Question:
I need my AlertDialog like the above image but
I had checked this <URL> and i had created the following codes
'''
<?xml version="1.0" encoding="utf-8"?>
<LinearLayout android:padding="10dp" android:layout_height="fill_parent" android:layout_width="fill_parent" android:orientation="horizontal" android:id="@+id/layout_root" xmlns:android="http://schemas.android.com/apk/res/android">
<CheckedTextView xmlns:android="http://schemas.android.com/apk/res/android"
android:id="@+id/miastorow_text"
android:layout_width="fill_parent"
android:layout_height="?android:attr/listPreferredItemHeight"
android:textAppearance="?android:attr/textAppearanceLarge"
android:gravity="center_vertical"
android:checkMark="?android:attr/listChoiceIndicatorMultiple"
android:paddingLeft="6dip"
android:paddingRight="6dip"
android:textColor="#000"/>
</LinearLayout>
'''
'''
<?xml version="1.0" encoding="utf-8"?>
<LinearLayout xmlns:android="http://schemas.android.com/apk/res/android"
android:layout_width="fill_parent"
android:layout_height="fill_parent"
android:orientation="vertical" >
<Button
android:id="@+id/button1"
android:layout_width="wrap_content"
android:layout_height="wrap_content"
android:text="Button" />
</LinearLayout>
'''
'''
package com.imagetest;
import android.app.Activity;
import android.app.AlertDialog;
import android.content.Context;
import android.content.DialogInterface;
import android.content.Intent;
import android.content.DialogInterface.OnClickListener;
import android.graphics.drawable.Drawable;
import android.os.Bundle;
import android.util.Log;
import android.view.LayoutInflater;
import android.view.View;
import android.view.ViewGroup;
import android.widget.ArrayAdapter;
import android.widget.Button;
import android.widget.CheckedTextView;
import android.widget.ListAdapter;
public class ImageActivity extends Activity {
/** Called when the activity is first created. */
private static final String TAG = "HelloWorld";
Animal[] _animals;
Button btnStart;
public static int count =0;
@Override
public void onCreate(Bundle savedInstanceState) {
super.onCreate(savedInstanceState);
System.out.println("on create");
setContentView(R.layout.main);
loadAnimals();
btnStart = (Button)findViewById(R.id.button1);
final Button button = (Button) findViewById(R.id.button1);
button.setOnClickListener(new View.OnClickListener() {
public void onClick(View v) {
System.out.println("##########");
handlePush(v);
}
});
//btnStart.setOnClickListener((android.view.View.OnClickListener) btnStartListener);
System.out.println("on create after main");
System.out.println("on create before load animals");
}
private void loadAnimals() {
System.out.println("########## 1 ");
_animals = new Animal[3];
// define the display string, the image, and the value to use
// when the choice is selected
_animals[0] = new Animal( "dog", getImg( R.drawable.dog),"dog_sitting" );
_animals[1] = new Animal( "cat", getImg( R.drawable.cat),"cat_sitting" );
_animals[1] = new Animal( "bird", getImg( R.drawable.bird),"bird_sitting" );
}
private Drawable getImg( int res )
{
System.out.println("########## 3 ");
Drawable img = getResources().getDrawable( res );
img.setBounds( 0, 0, 48, 48 );
return img;
}
public void handlePush( View target ) {
System.out.println("########## button clicked handle push");
// define the list adapter with the choices
ListAdapter adapter = new AnimalAdapter( this, _animals );
final AlertDialog.Builder ad = new AlertDialog.Builder(this);
// define the alert dialog with the choices and the action to take
// when one of the choices is selected
ad.setSingleChoiceItems( adapter, -1, new OnClickListener() {
public void onClick(DialogInterface dialog, int which) {
// a choice has been made!
String selectedVal = _animals[which].getVal();
Log.d(TAG, "chosen " + selectedVal );
dialog.dismiss();
}
});
ad.show();
}
static class AnimalAdapter extends ArrayAdapter<Animal> {
private static final int RESOURCE = R.layout.animal_text;
private LayoutInflater inflater;
static class ViewHolder {
CheckedTextView nameTxVw;
}
//@SuppressWarnings("unchecked")
public AnimalAdapter(Context context, Animal[] objects)
{
super(context, RESOURCE, objects);
inflater = LayoutInflater.from(context);
}
@Override
public View getView(int position, View convertView, ViewGroup parent)
{
count=count+1;
System.out.println("################ "+count+" position "+position+" parent "+parent);
ViewHolder holder;
System.out.println("########## getview outside if 1 "+count);
if ( convertView == null ) {
System.out.println("########## getview if 1 "+count);
// inflate a new view and setup the view holder for future use
convertView = inflater.inflate( RESOURCE, null );
holder = new ViewHolder();
holder.nameTxVw =
(CheckedTextView) convertView.findViewById(R.id.miastorow_text);
convertView.setTag( holder );
} else {
System.out.println("########## getview else 1 "+count+" convert "+convertView.toString());
// view already defined, retrieve view holder
holder = (ViewHolder) convertView.getTag();
}
Animal cat = (Animal) getItem( position );
if ( cat == null ) {
System.out.println("########## getview if 2");
//Log.e( TAG, "Invalid category for position: "+position);
}
holder.nameTxVw.setText( cat.getName() );
holder.nameTxVw.setCompoundDrawables( cat.getImg(), null, null, null );
return convertView;
}
}
class Animal {
private String _name;
private Drawable _img;
private String _val;
public Animal( String name, Drawable img, String val ) {
System.out.println("########## 2");
_name = name;
_img = img;
_val = val;
}
public String getName() {
return _name;
}
public Drawable getImg() {
return _img;
}
public String getVal() {
return _val;
}
}
}
'''
I am getting a .. I dont know how to resolve it, as iam new to Android.. PLZ Help me as soon as possible.
And My logcat details are as follows
'''
07-26 12:14:12.436: DEBUG/AndroidRuntime(13275): Shutting down VM
07-26 12:14:12.436: WARN/dalvikvm(13275): threadid=1: thread exiting with uncaught exception (group=0x400205a0)
07-26 12:14:12.456: ERROR/AndroidRuntime(13275): FATAL EXCEPTION: main
07-26 12:14:12.456: ERROR/AndroidRuntime(13275): java.lang.NullPointerException
07-26 12:14:12.456: ERROR/AndroidRuntime(13275): at com.imagetest.ImageActivity$AnimalAdapter.getView(ImageActivity.java:130)
07-26 12:14:12.456: ERROR/AndroidRuntime(13275): at android.widget.AbsListView.obtainView(AbsListView.java:1409)
07-26 12:14:12.456: ERROR/AndroidRuntime(13275): at android.widget.ListView.measureHeightOfChildren(ListView.java:1264)
07-26 12:14:12.456: ERROR/AndroidRuntime(13275): at android.widget.ListView.onMeasure(ListView.java:1127)
07-26 12:14:12.456: ERROR/AndroidRuntime(13275): at android.view.View.measure(View.java:8526)
07-26 12:14:12.456: ERROR/AndroidRuntime(13275): at android.view.ViewGroup.measureChildWithMargins(ViewGroup.java:3228)
07-26 12:14:12.456: ERROR/AndroidRuntime(13275): at android.widget.LinearLayout.measureChildBeforeLayout(LinearLayout.java:1017)
07-26 12:14:12.456: ERROR/AndroidRuntime(13275): at android.widget.LinearLayout.measureVertical(LinearLayout.java:386)
07-26 12:14:12.456: ERROR/AndroidRuntime(13275): at android.widget.LinearLayout.onMeasure(LinearLayout.java:309)
07-26 12:14:12.456: ERROR/AndroidRuntime(13275): at android.view.View.measure(View.java:8526)
07-26 12:14:12.456: ERROR/AndroidRuntime(13275): at android.view.ViewGroup.measureChildWithMargins(ViewGroup.java:3228)
07-26 12:14:12.456: ERROR/AndroidRuntime(13275): at android.widget.LinearLayout.measureChildBeforeLayout(LinearLayout.java:1017)
07-26 12:14:12.456: ERROR/AndroidRuntime(13275): at android.widget.LinearLayout.measureVertical(LinearLayout.java:386)
07-26 12:14:12.456: ERROR/AndroidRuntime(13275): at android.widget.LinearLayout.onMeasure(LinearLayout.java:309)
07-26 12:14:12.456: ERROR/AndroidRuntime(13275): at com.android.internal.widget.WeightedLinearLayout.onMeasure(WeightedLinearLayout.java:60)
07-26 12:14:12.456: ERROR/AndroidRuntime(13275): at android.view.View.measure(View.java:8526)
07-26 12:14:12.456: ERROR/AndroidRuntime(13275): at android.view.ViewGroup.measureChildWithMargins(ViewGroup.java:3228)
07-26 12:14:12.456: ERROR/AndroidRuntime(13275): at android.widget.FrameLayout.onMeasure(FrameLayout.java:250)
07-26 12:14:12.456: ERROR/AndroidRuntime(13275): at android.view.View.measure(View.java:8526)
07-26 12:14:12.456: ERROR/AndroidRuntime(13275): at android.view.ViewGroup.measureChildWithMargins(ViewGroup.java:3228)
07-26 12:14:12.456: ERROR/AndroidRuntime(13275): at android.widget.FrameLayout.onMeasure(FrameLayout.java:250)
07-26 12:14:12.456: ERROR/AndroidRuntime(13275): at android.view.View.measure(View.java:8526)
07-26 12:14:12.456: ERROR/AndroidRuntime(13275): at android.view.ViewRoot.performTraversals(ViewRoot.java:902)
07-26 12:14:12.456: ERROR/AndroidRuntime(13275): at android.view.ViewRoot.handleMessage(ViewRoot.java:1957)
07-26 12:14:12.456: ERROR/AndroidRuntime(13275): at android.os.Handler.dispatchMessage(Handler.java:99)
07-26 12:14:12.456: ERROR/AndroidRuntime(13275): at android.os.Looper.loop(Looper.java:150)
07-26 12:14:12.456: ERROR/AndroidRuntime(13275): at android.app.ActivityThread.main(ActivityThread.java:4277)
07-26 12:14:12.456: ERROR/AndroidRuntime(13275): at java.lang.reflect.Method.invokeNative(Native Method)
07-26 12:14:12.456: ERROR/AndroidRuntime(13275): at java.lang.reflect.Method.invoke(Method.java:507)
07-26 12:14:12.456: ERROR/AndroidRuntime(13275): at com.android.internal.os.ZygoteInit$MethodAndArgsCaller.run(ZygoteInit.java:839)
07-26 12:14:12.456: ERROR/AndroidRuntime(13275): at com.android.internal.os.ZygoteInit.main(ZygoteInit.java:597)
07-26 12:14:12.456: ERROR/AndroidRuntime(13275): at dalvik.system.NativeStart.main(Native Method)
07-26 12:14:12.476: WARN/ActivityManager(124): Force finishing activity com.imagetest/.ImageActivity
07-26 12:14:12.976: WARN/ActivityManager(124): Activity pause timeout for HistoryRecord{4081ff48 com.imagetest/.ImageActivity}
07-26 12:14:13.056: INFO/CarouselTimeLog(259): onStart() finish: 1343285053068
'''
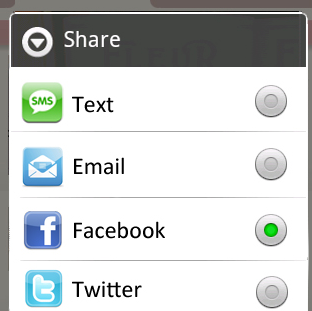
Answer: //you did mistake in copy paste
'''
_animals[0] = new Animal( "dog", getImg( R.drawable.dog),"dog_sitting" );
_animals[1] = new Animal( "cat", getImg( R.drawable.cat),"cat_sitting" );
_animals[1] = new Animal( "bird", getImg( R.drawable.bird),"bird_sitting" );
'''
//change as below
_animals[2] = new Animal( "bird", getImg( R.drawable.bird),"bird_sitting" );
// remove any one line below
'''
btnStart = (Button)findViewById(R.id.button1);
final Button button = (Button) findViewById(R.id.button1);
'''